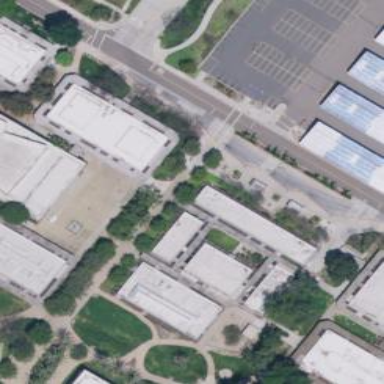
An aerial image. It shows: College building.